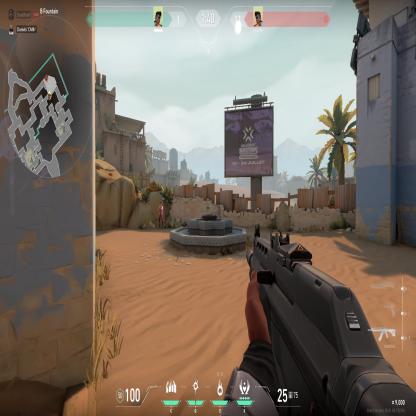
Label: enemy